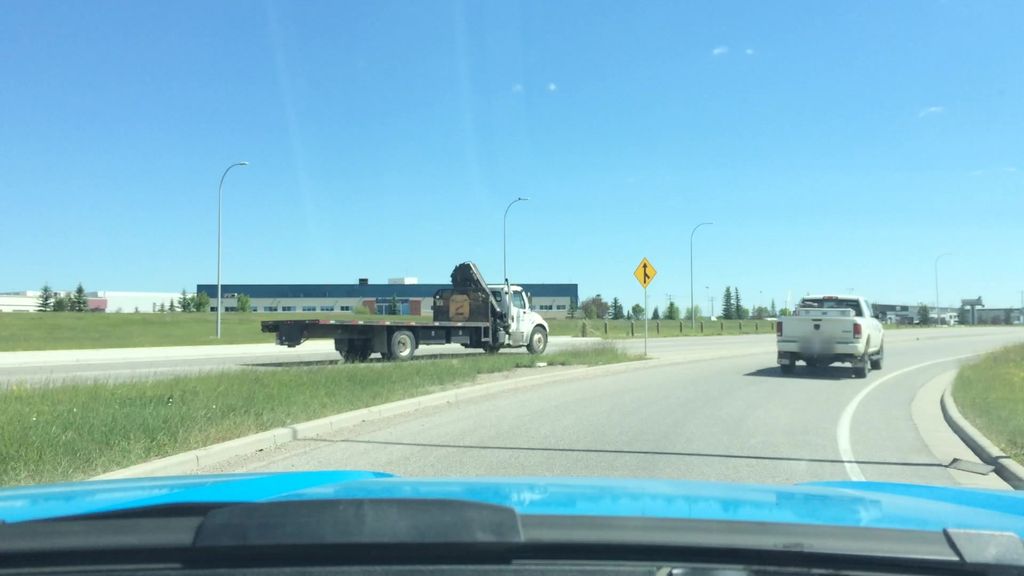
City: calgary